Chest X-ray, AP view. Patient: 19 years old, sex F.
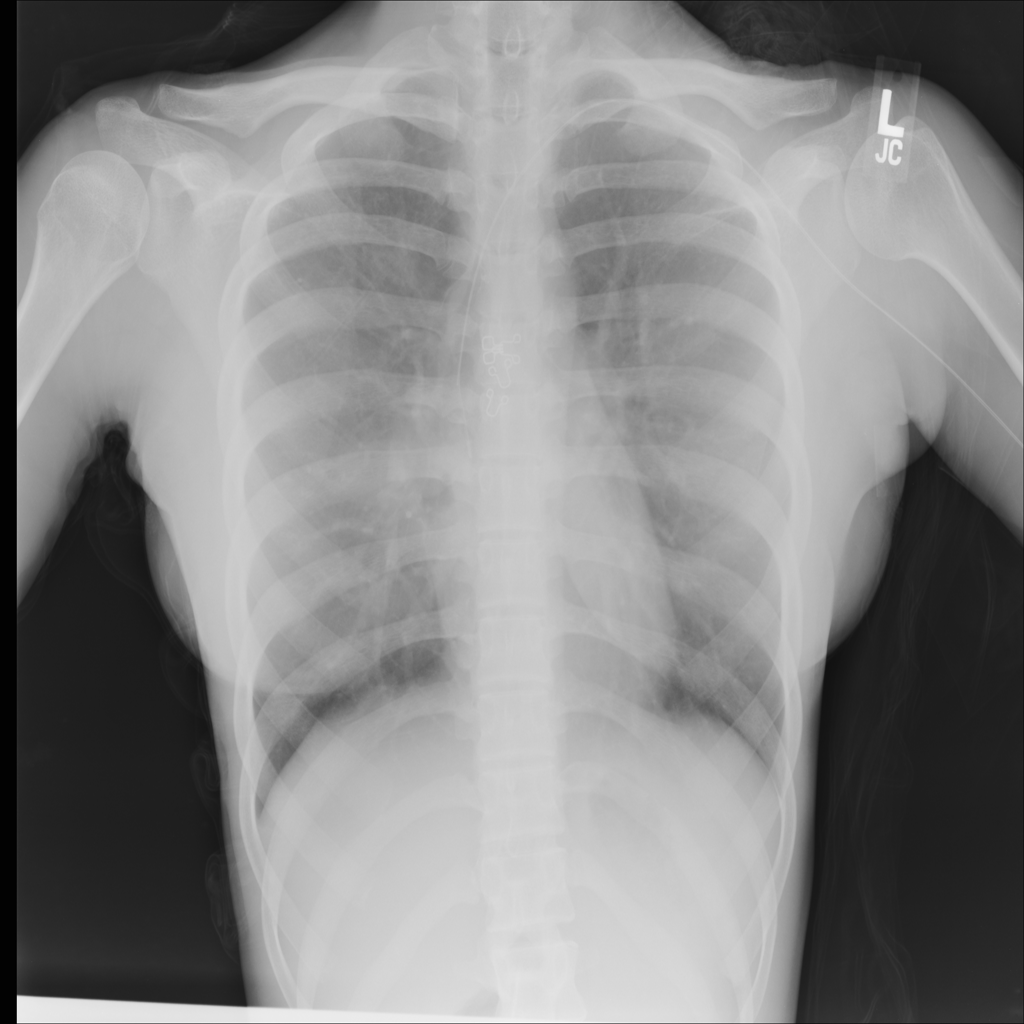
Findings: Mass